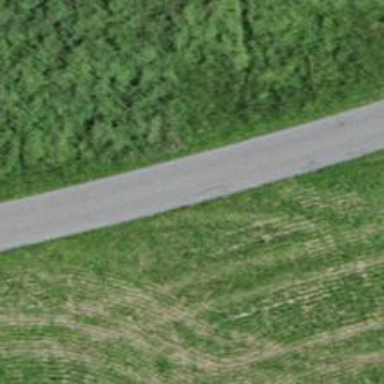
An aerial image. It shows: Paved service road.